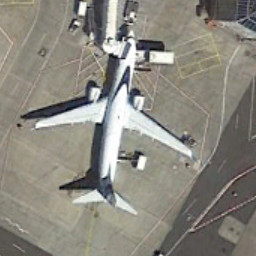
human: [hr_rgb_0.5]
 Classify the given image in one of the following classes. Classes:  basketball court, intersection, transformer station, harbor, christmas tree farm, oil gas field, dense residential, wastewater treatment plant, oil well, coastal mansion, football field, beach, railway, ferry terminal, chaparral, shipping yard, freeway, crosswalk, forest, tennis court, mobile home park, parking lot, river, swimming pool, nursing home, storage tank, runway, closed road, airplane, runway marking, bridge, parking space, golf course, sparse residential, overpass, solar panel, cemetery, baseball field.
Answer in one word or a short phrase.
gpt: airplane